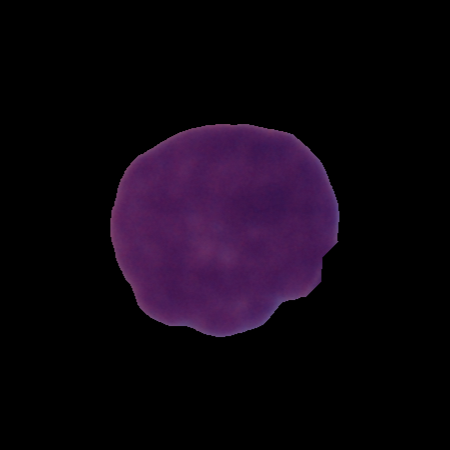
Label: cancer